Interaction volume radius: 10 \u00c5
Interaction volume height: 30 \u00c5
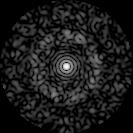
Disorder parameter: 0.8204